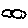
Label: cloud